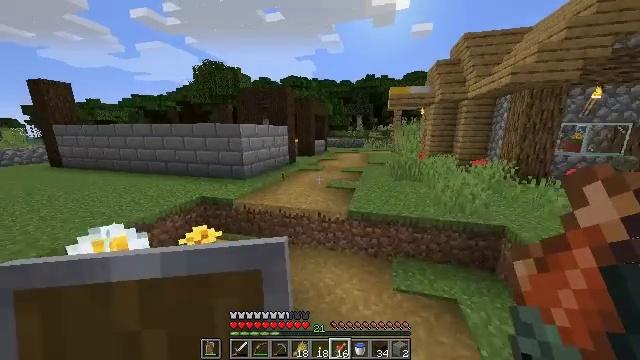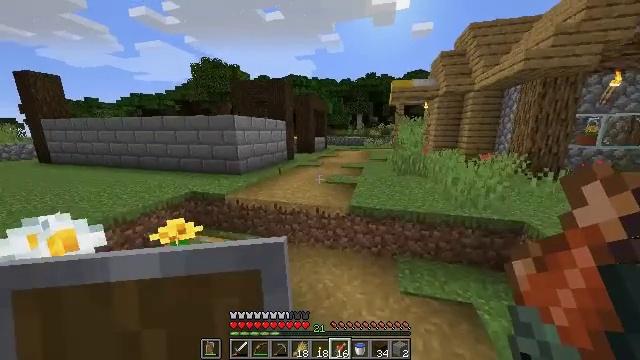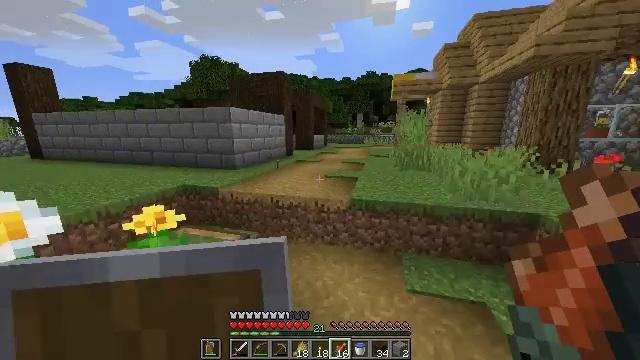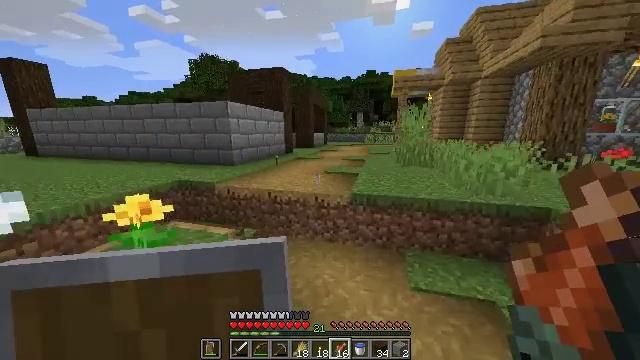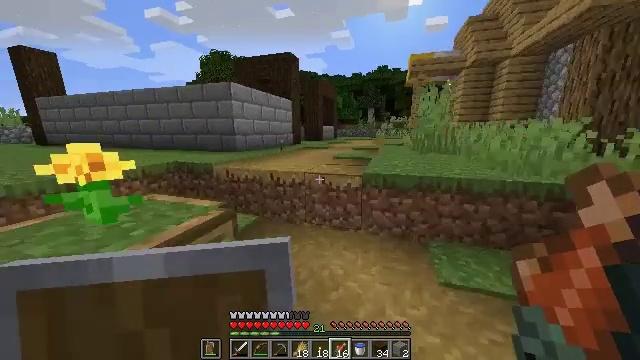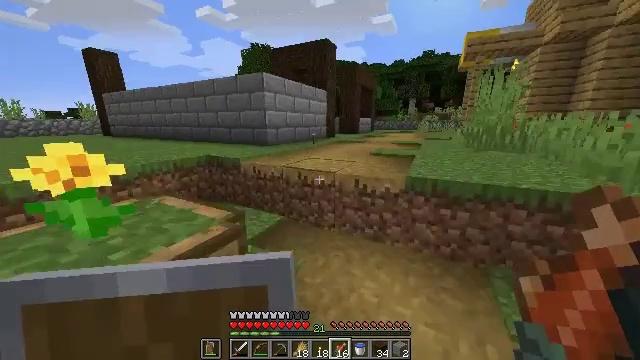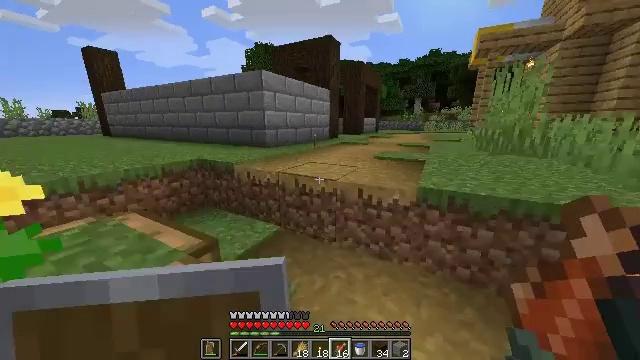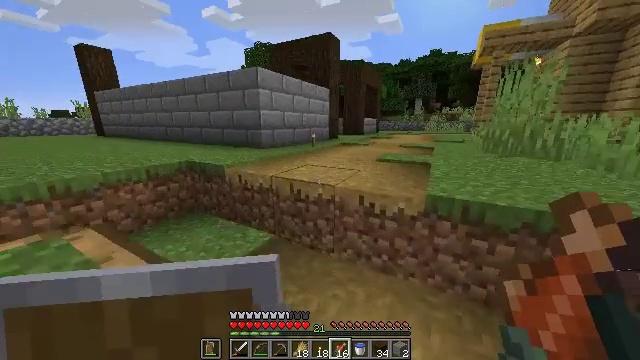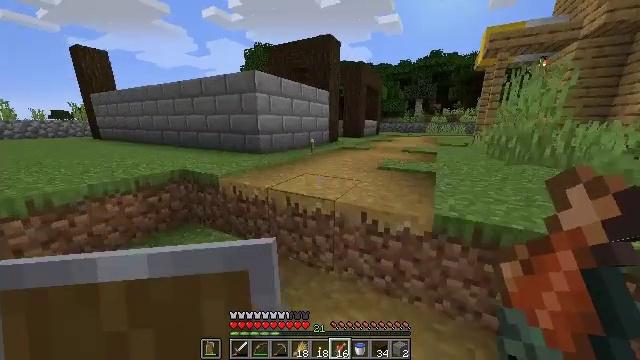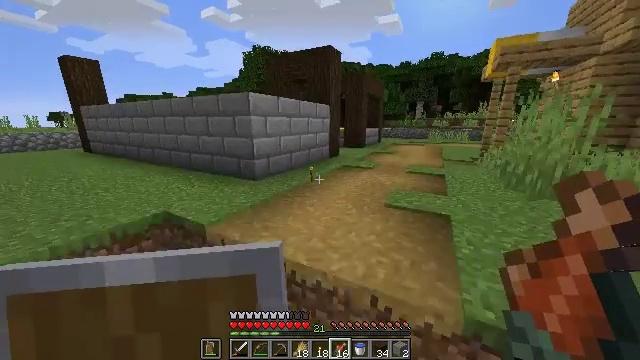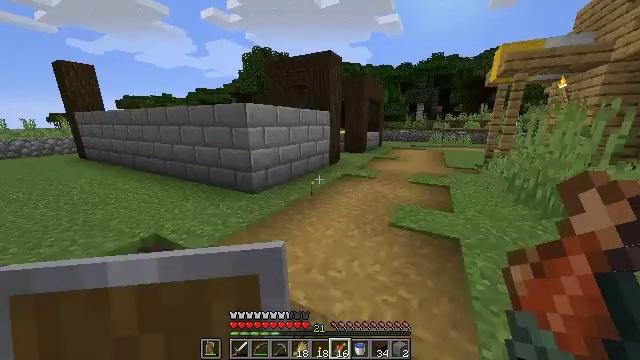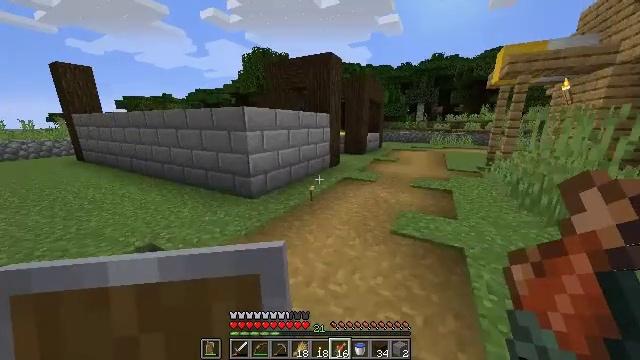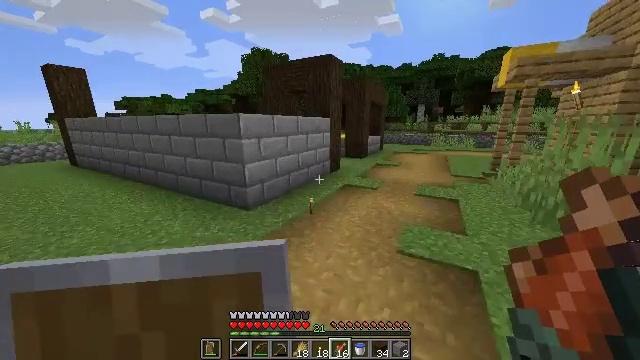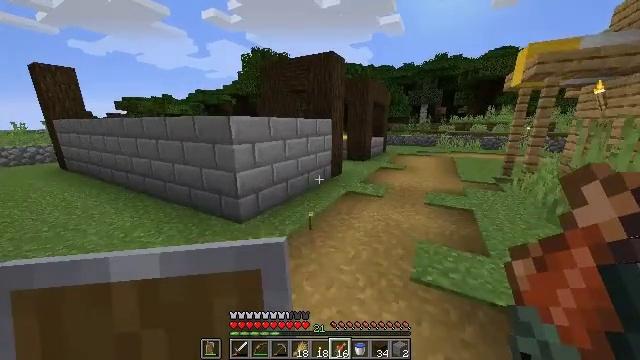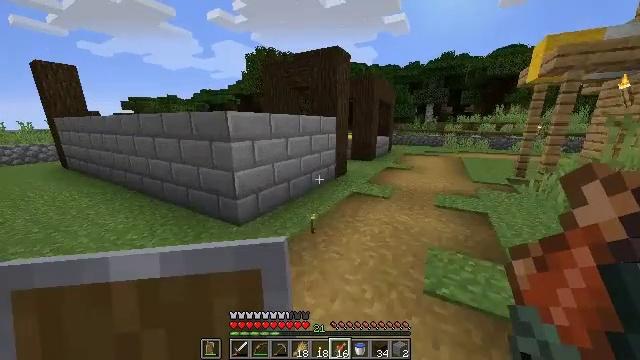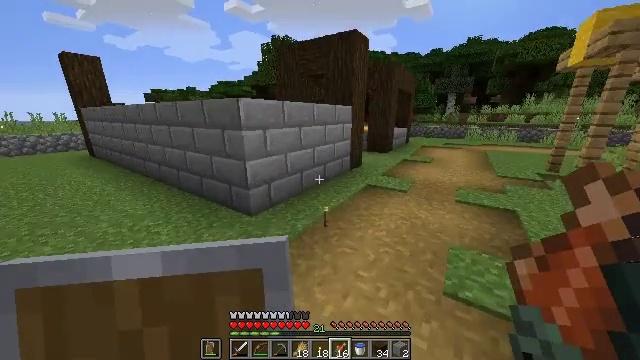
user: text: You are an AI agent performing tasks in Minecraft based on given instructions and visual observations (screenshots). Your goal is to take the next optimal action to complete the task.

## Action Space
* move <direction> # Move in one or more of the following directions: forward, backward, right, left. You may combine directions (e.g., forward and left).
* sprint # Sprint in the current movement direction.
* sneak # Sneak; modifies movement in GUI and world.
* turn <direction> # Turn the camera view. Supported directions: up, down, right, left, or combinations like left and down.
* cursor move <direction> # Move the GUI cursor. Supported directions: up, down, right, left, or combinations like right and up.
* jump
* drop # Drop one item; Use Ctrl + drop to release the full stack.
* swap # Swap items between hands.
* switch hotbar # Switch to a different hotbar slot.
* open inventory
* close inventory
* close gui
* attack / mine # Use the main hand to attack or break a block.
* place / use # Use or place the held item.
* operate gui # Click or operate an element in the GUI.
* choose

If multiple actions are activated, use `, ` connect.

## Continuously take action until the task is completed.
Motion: motion action
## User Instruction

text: Collect the stone bricks by mining.
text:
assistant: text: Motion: move forward
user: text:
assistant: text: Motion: move forward
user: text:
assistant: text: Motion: move forward
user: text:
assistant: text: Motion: move forward, turn left
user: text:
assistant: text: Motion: move forward, turn left and down
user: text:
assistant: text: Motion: move forward, turn left
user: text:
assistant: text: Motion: move forward
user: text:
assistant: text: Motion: move forward, jump
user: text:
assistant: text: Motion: move forward, jump
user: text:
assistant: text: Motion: move forward, jump
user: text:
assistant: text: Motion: move forward, jump
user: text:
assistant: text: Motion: move forward
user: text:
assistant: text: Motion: move forward
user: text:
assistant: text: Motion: move forward, turn left
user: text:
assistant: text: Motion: move forward, turn left and down
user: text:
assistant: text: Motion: move forward
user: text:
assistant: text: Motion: move forward, turn down
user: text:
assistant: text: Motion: move forward, turn left and down
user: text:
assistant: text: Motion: move forward
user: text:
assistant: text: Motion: move forward, turn left and down
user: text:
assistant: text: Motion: move forward, turn left
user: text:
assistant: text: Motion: move forward, turn left and up, switch to hotbar 3
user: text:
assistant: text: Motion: turn left and up, switch to hotbar 3
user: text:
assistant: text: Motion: turn left and up, switch to hotbar 3
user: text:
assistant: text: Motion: turn up
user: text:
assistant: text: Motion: no_op
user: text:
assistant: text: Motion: no_op
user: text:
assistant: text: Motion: turn left, attack / mine
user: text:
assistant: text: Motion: turn right, attack / mine
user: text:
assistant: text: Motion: attack / mine